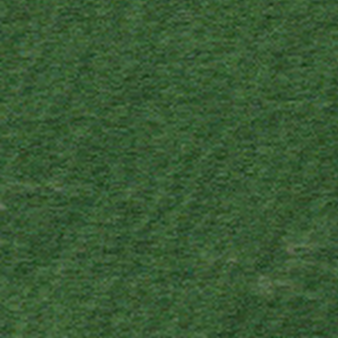
Label: other